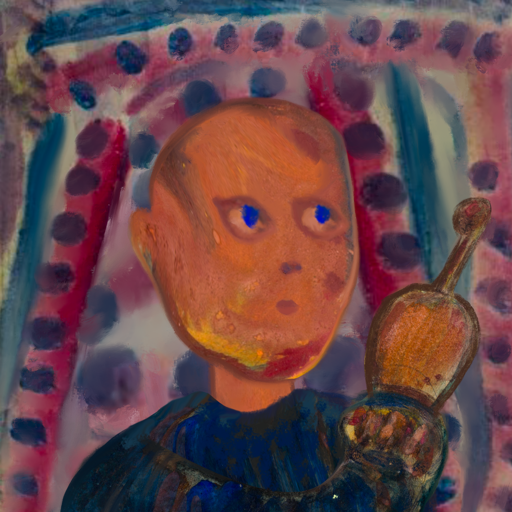
Background: HillGirl, Head And Neck Side: Mother_And_Son_Son, Face Side: Mother_And_Son_Mother, Bust: Pipe, Hair Side: Blank, Head Accessory: Blank, Second Necklace: Blank, Necklace: Blank, Baby: Blank